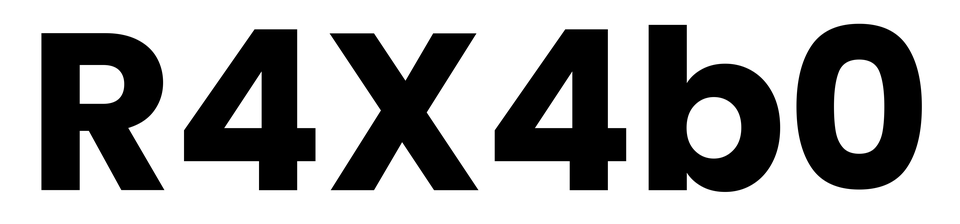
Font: Poppins-Bold